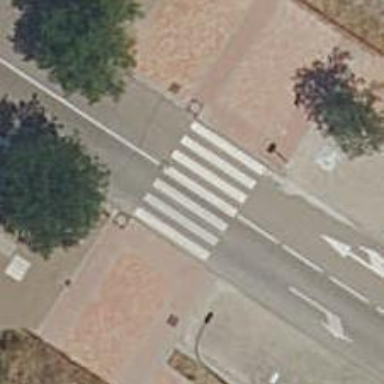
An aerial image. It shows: Marked crossing on the road with clear markings.